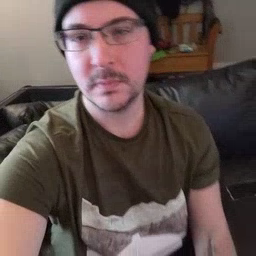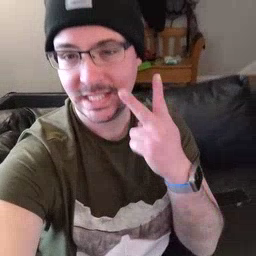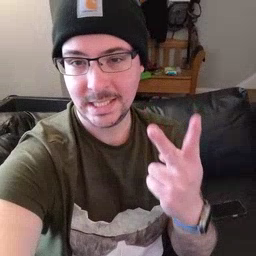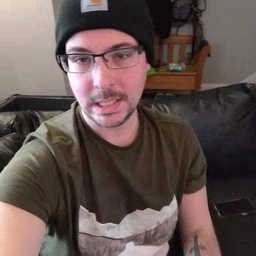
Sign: see